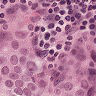
Metastatic tissue present: yes